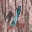
Label: 1